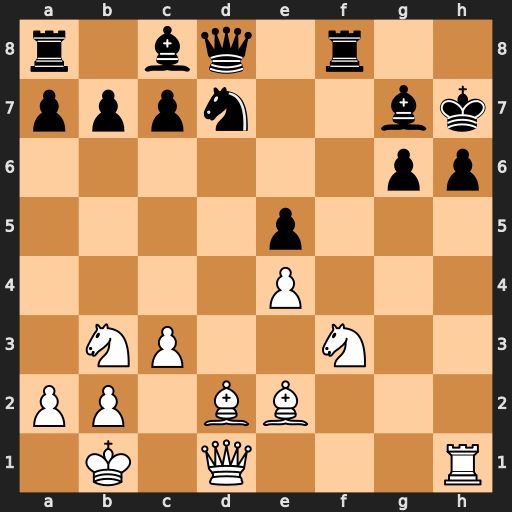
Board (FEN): r1bq1r2/pppn2bk/6pp/4p3/4P3/1NP2N2/PP1BB3/1K1Q3R
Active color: w
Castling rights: -
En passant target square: -
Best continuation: Ng5+ Qxg5 Bxg5